Question: There is a cookie sent in the request header on all of my CakePHP pages. Seen here:

My problem is how do I get that value from Javascript? 'document.cookie' returns ''''
Sample request header (this is the first one, send to get the page):
'''
GET /pages/view_media HTTP/1.1
Host: 192.168.1.11
Connection: keep-alive
Cache-Control: max-age=0
Accept: text/html,application/xhtml+xml,application/xml;q=0.9,image/webp,*/*;q=0.8
User-Agent: Mozilla/5.0 (Windows NT 6.2; WOW64) AppleWebKit/537.36 (KHTML, like Gecko) Chrome/31.0.1650.57 Safari/537.36
Accept-Encoding: gzip,deflate,sdch
Accept-Language: en-US,en;q=0.8,fr-CA;q=0.6,fr;q=0.4
Cookie: CAKEPHP=n0r405fi68i395qhaa4luse8v6
'''
: CakePHP version is 2.4.1
Alternately, if there is a way to get the 'CAKEPHP=n0r405fi68i395qhaa4luse8v6' value from the header that would work too. I just need the value.
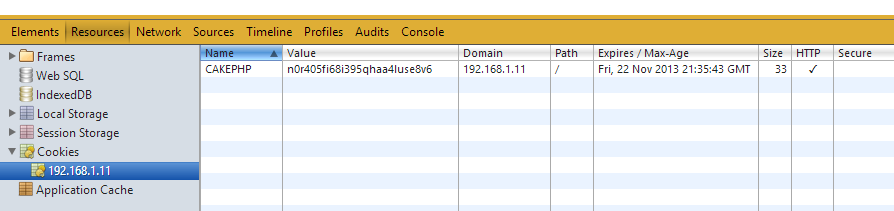
Answer: The cookie is being sent with the <URL>, making it inaccessible for JavaScript.
# Making cookies available to JavaScript
Looks like what you are showing there is the session cookie, so you'd have to change the session configuration appropriately, specifically the 'session.cookie_httponly' option:
'''
Configure::write('Session', array(
'defaults' => 'php',
'ini' => array(
// ...
'session.cookie_httponly' => false
)
));
'''
For regular cookies you would utilize the cookie components 'httpOnly' option:
'''
public $components = array(
// ...
'Cookie' => array(
// ...
'httpOnly' => false
)
);
'''
or property:
'''
public function beforeFilter() {
parent::beforeFilter();
// ...
$this->Cookie->httpOnly = false;
}
'''
# Security implications
Disabling the HTTP-Only flag should make it working, but make sure that you are aware about the security implications! Non-HTTP-Only cookies can easily be stolen via XSS, so it might be better to read the cookies in your controller and pass only those values to your view that you really need.
# See also
- <URL>